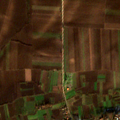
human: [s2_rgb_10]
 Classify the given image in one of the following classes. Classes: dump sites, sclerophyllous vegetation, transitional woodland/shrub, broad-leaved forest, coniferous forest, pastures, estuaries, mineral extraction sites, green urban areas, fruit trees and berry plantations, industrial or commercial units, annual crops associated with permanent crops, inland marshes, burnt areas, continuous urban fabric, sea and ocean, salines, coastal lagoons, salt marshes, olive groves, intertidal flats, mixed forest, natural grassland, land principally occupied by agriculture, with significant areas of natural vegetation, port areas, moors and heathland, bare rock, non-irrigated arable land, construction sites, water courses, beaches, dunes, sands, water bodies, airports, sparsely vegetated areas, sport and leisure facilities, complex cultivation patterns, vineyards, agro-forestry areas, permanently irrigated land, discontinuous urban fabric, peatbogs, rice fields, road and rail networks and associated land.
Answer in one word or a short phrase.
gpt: discontinuous urban fabric, non-irrigated arable land, complex cultivation patterns